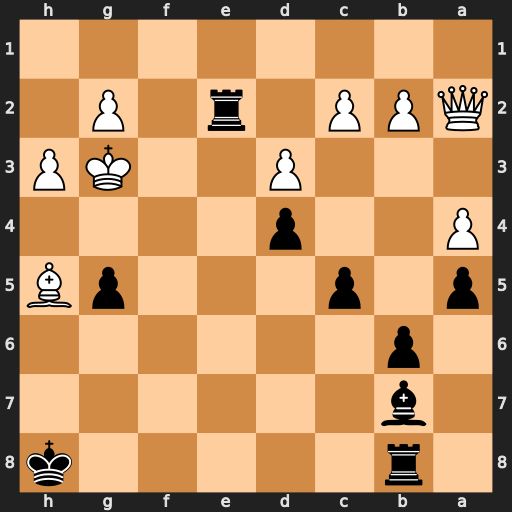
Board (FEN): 1r5k/1b6/1p6/p1p3pB/P2p4/3P2KP/QPP1r1P1/8
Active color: b
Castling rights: -
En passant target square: -
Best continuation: Rxg2#